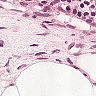
Metastatic tissue present: no